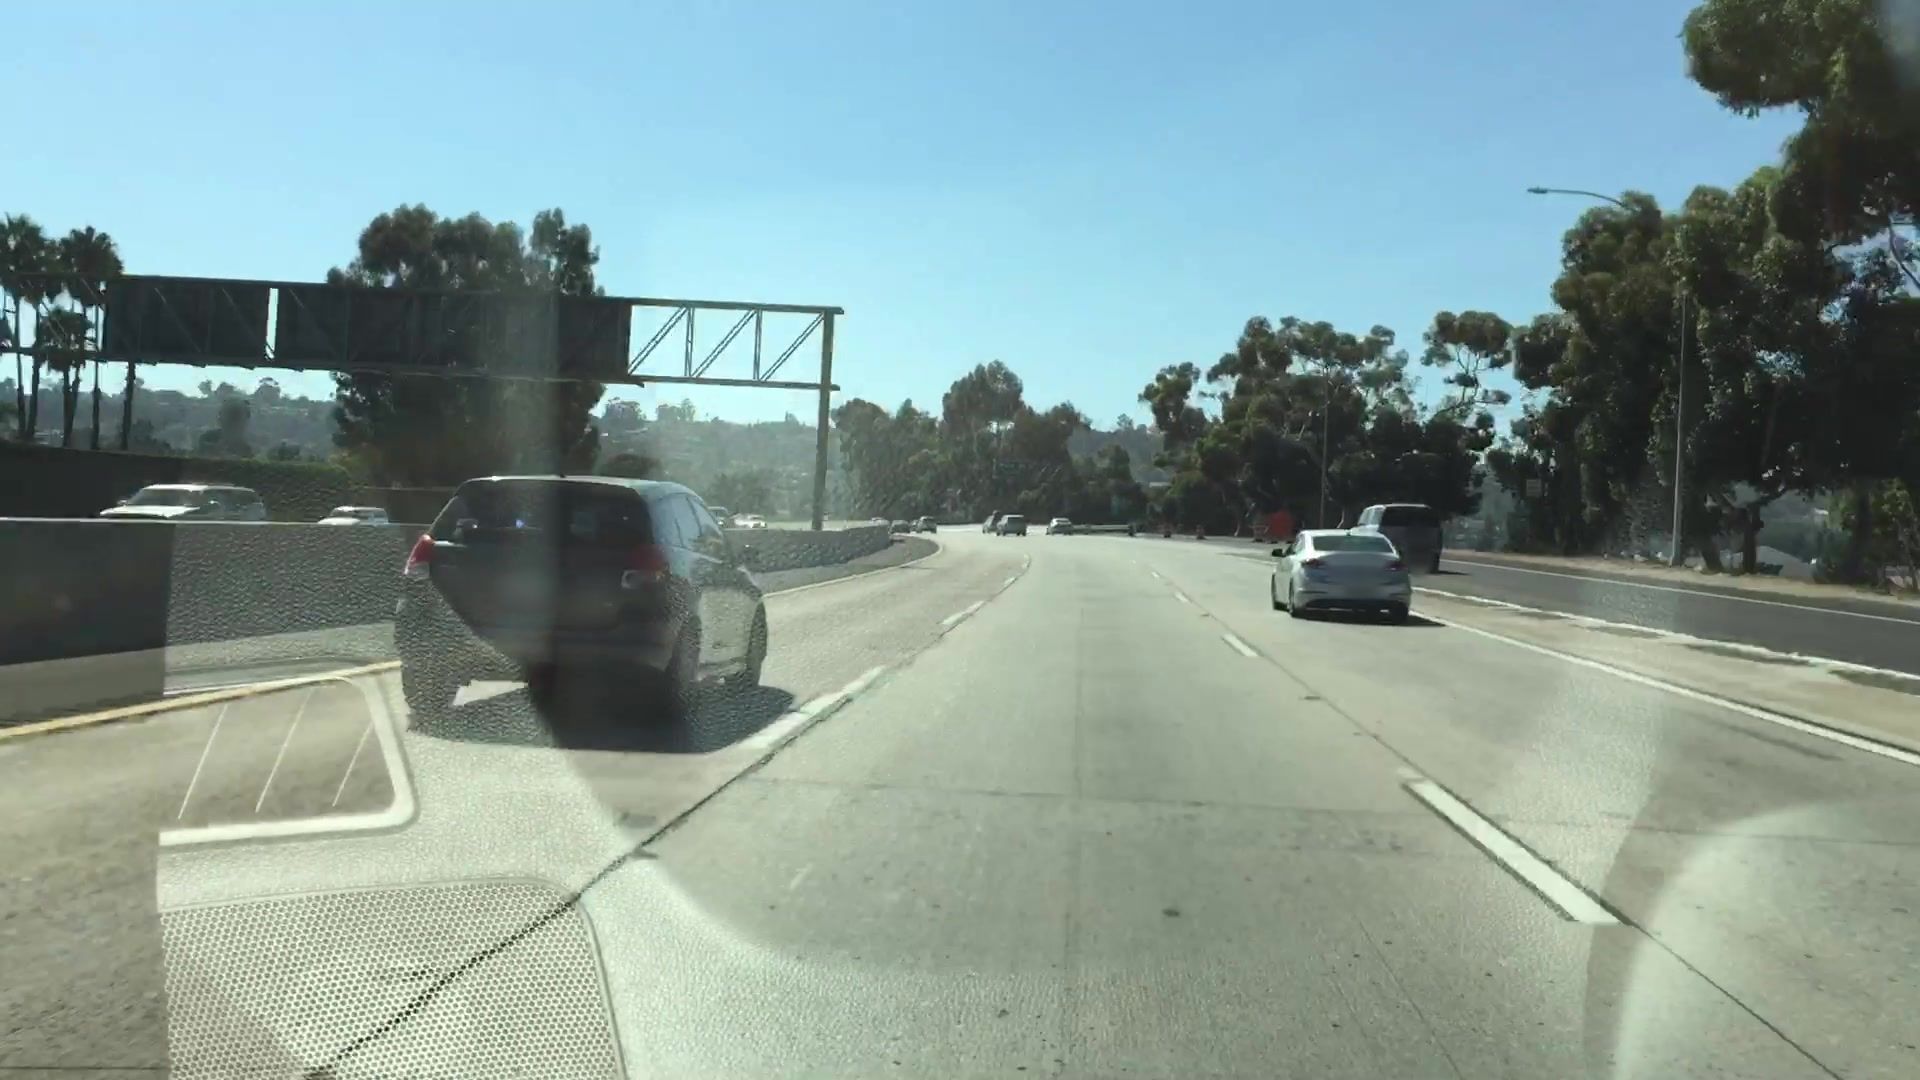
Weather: clear
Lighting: day
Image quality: good
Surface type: driving surface
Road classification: motorway
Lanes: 3
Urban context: urban centre
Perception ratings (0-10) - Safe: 2.42, Lively: 1.95, Beautiful: 3.66, Boring: 3.67, Depressing: 3.22, Wealthy: 2.12